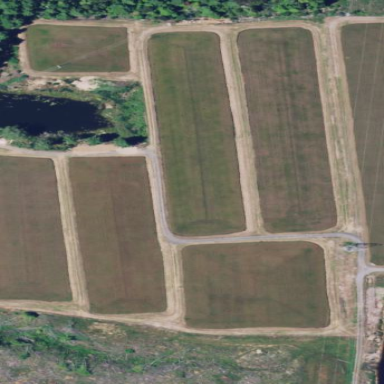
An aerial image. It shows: Farmland with cranberries as the crop.